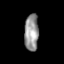
Tissue: skin
Cell type: Epithelial cells
Senescence score: 0.2113
Nuclear area (px): 513
Mean DAPI intensity: 149.279